Question: i have created a database in sql server. Now i want to create a database diagram to make relationship among tables. but whenever i click of database diagram option then this following error is occured. Please suggest me what should i do ?

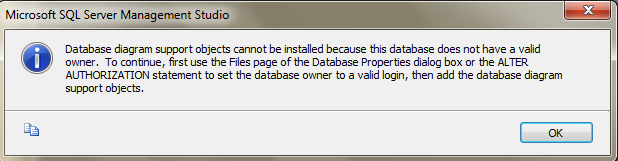
Answer: Please read the message carefully. It states that diagrams cannot be added to a database if it doesn't have a valid login as owner. You can change it on the Files page of the properties dialog of the database (right click and choose properties on the DB). Set the owner to any valid login and diagrams will be enabled.